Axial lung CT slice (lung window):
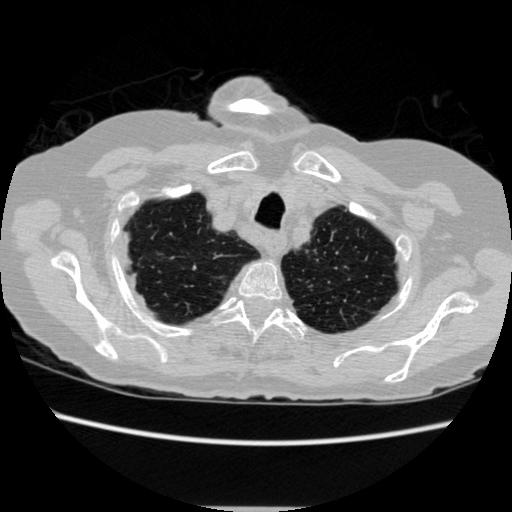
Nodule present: no